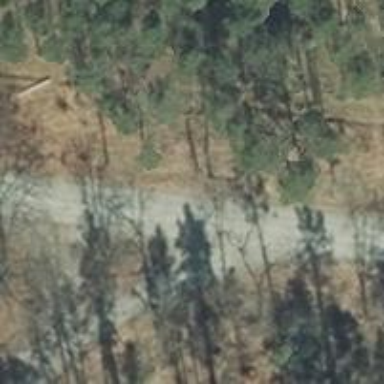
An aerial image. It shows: Dirt track road with grade 4 track type.